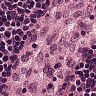
Metastatic tissue present: no